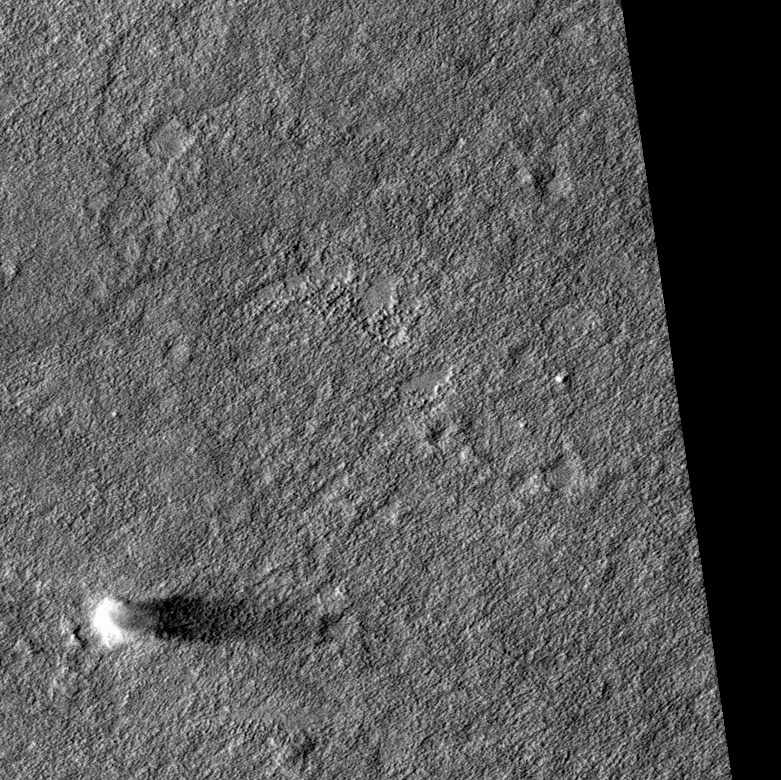
Label: dustdevil